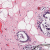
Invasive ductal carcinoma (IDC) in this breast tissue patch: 0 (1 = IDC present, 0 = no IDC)